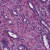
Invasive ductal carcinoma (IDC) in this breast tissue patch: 1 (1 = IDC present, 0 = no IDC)